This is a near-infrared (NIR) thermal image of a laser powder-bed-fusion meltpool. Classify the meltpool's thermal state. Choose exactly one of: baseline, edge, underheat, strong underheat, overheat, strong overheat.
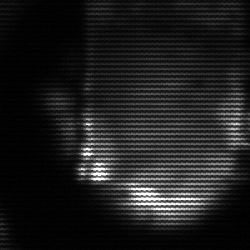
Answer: baseline